Question:
I have this setup, with HTML:
'''
<h4 class="wrap-title">Name</h4>
<button class="btn btn-primary btn-xs title-button" ng-click="uploadNewImage()"><span class="glyphicon glyphicon-upload"></span> Upload</button>
<p>{{venue.name}}</p>
'''
and CSS:
'''
.wrap-title {
float:left;
margin-right: 5px;
}
.title-button {
cursor: pointer;
margin: 10px 0px;
float:none;
}
'''
How would I go about having the Creams be underneath "Name"? Thanks in advance! I can't for the life of me figure out how for some reason.
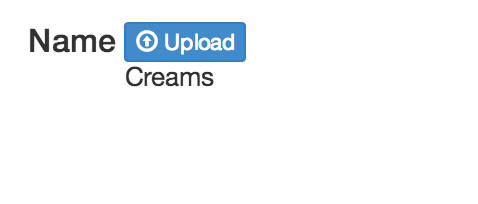
Answer: It might be a little cleaner to wrap the floats in a div and use a the clearfix
'''
<div class="clearfix">
<h4 class="wrap-title">Name</h4>
<button class="btn btn-primary btn-xs title-button" ng-click="uploadNewImage()">
<span class="glyphicon glyphicon-upload"></span> Upload
</button>
</div>
<p>{{venue.name}}</p>
'''
here the clearfix css
'''
.clearfix:before, .clearfix:after { content: " "; display: table; }
.clearfix:after { clear: both; }
'''
Here is the explanation given in the html5 boilerplate
Clearfix: contain floats For modern browsers
1. The space content is one way to avoid an Opera bug when the contenteditable attribute is included anywhere else in the document. Otherwise it causes space to appear at the top and bottom of elements that receive the clearfix class.
2. The use of table rather than block is only necessary if using :before to contain the top-margins of child elements.